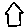
Label: house